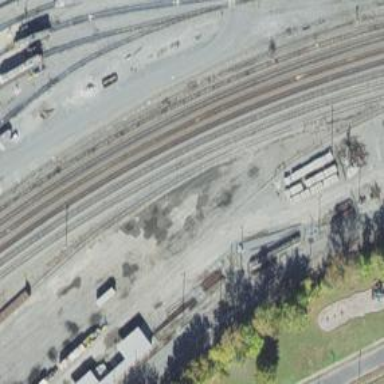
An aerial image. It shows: Railway yard.